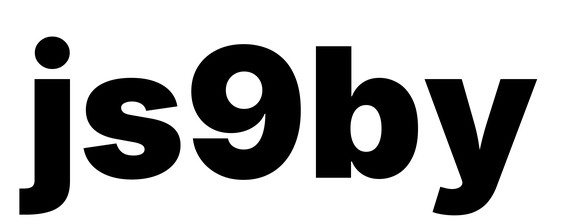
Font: Inter_Black